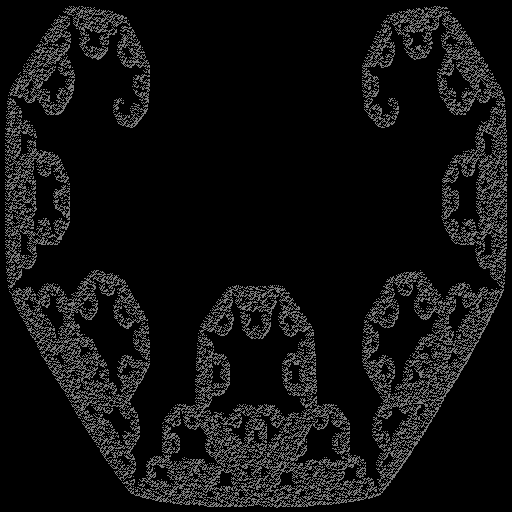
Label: c_curve